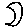
Label: moon